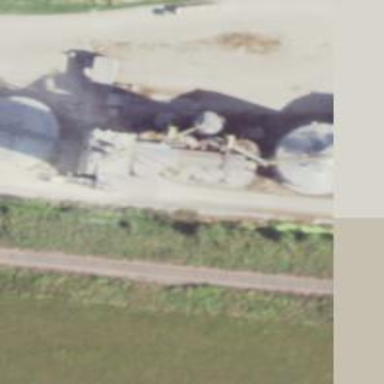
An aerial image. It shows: Silo.